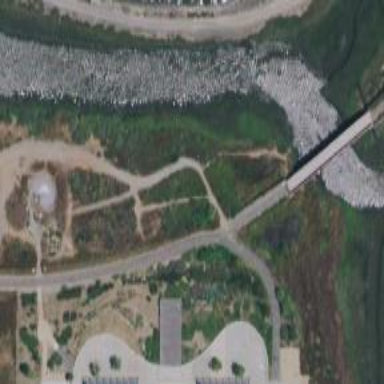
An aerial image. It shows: Asphalt cycleway running alongside abandoned railway.